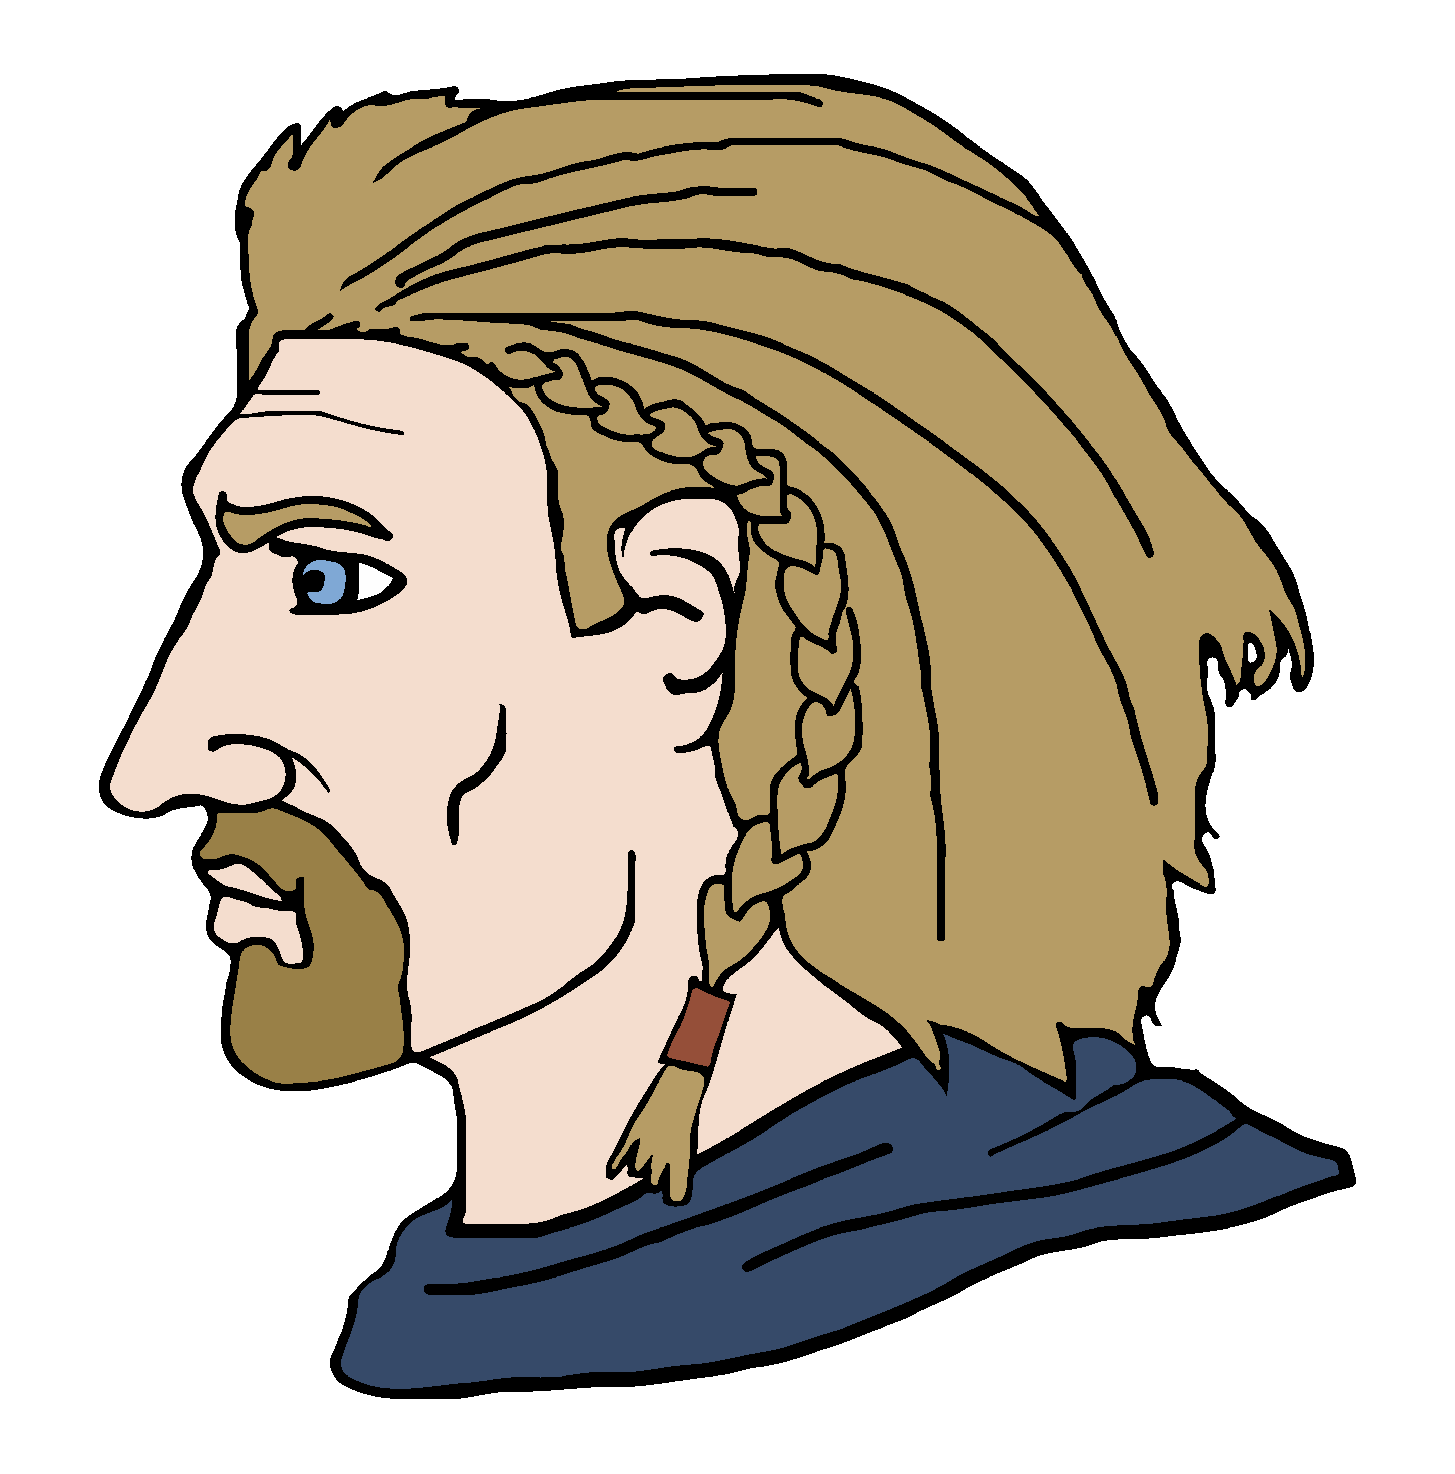
Label: 4_Yes_Chad